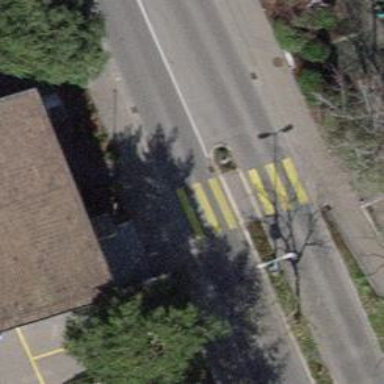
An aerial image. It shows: Marked zebra crossing with island.